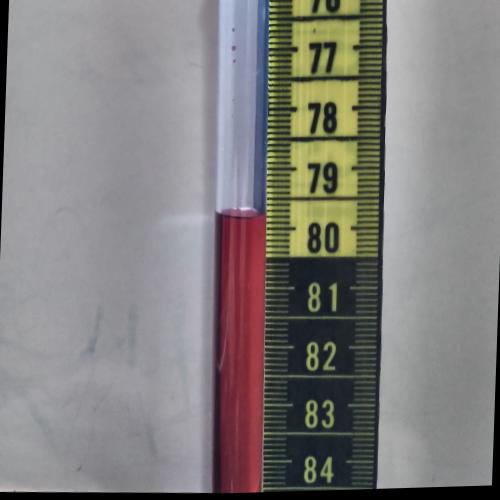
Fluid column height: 79.8 cm